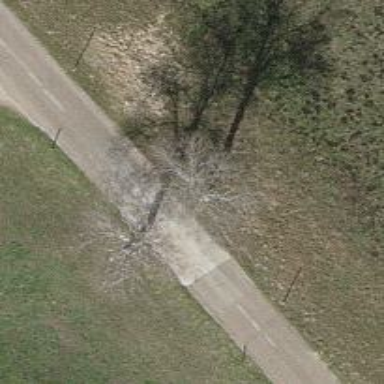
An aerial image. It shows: Broadleaved tree in natural setting.